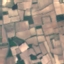
Land use / land cover class: PermanentCrop